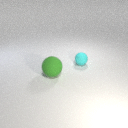
small cyan rubber sphere behind large green rubber sphere